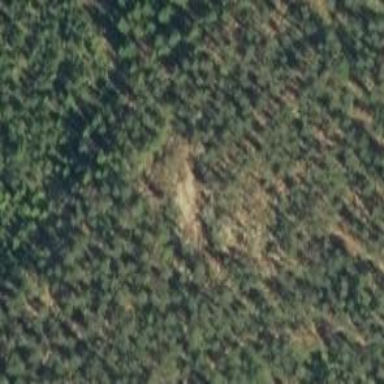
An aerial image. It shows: View of natural bedrock.